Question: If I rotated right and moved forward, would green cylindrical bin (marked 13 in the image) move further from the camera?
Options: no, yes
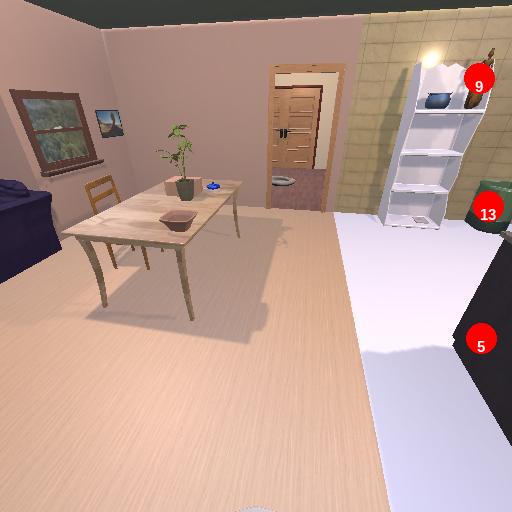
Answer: no